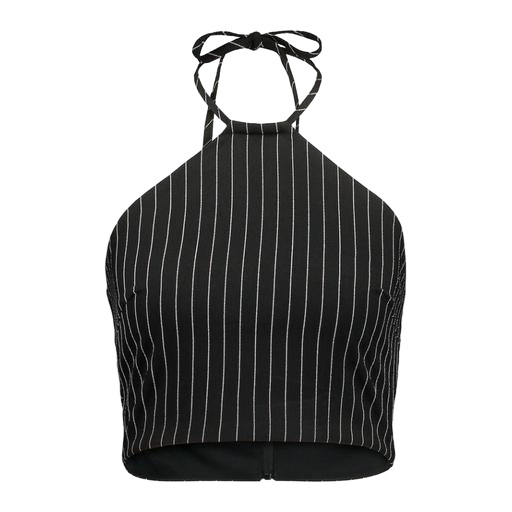
black melbourne pinstripe crop top, black high neck crop top, black striped cami top, white background